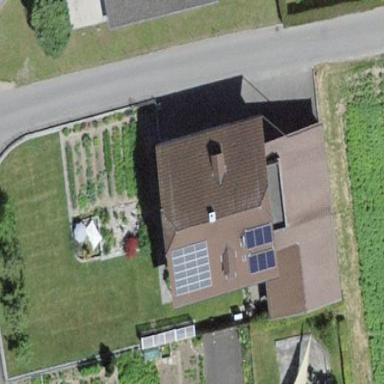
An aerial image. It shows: Residential building with half-hipped roof shape.